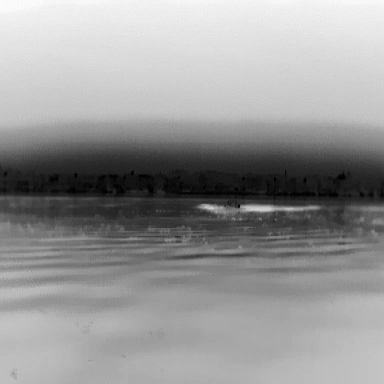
There is a canoe in the infrared image.